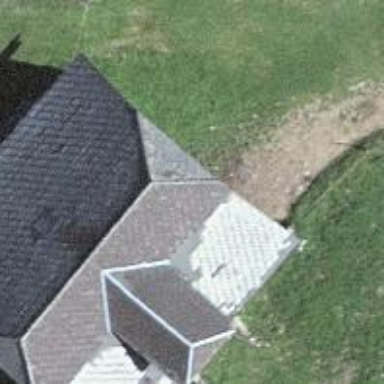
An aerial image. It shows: Barn.